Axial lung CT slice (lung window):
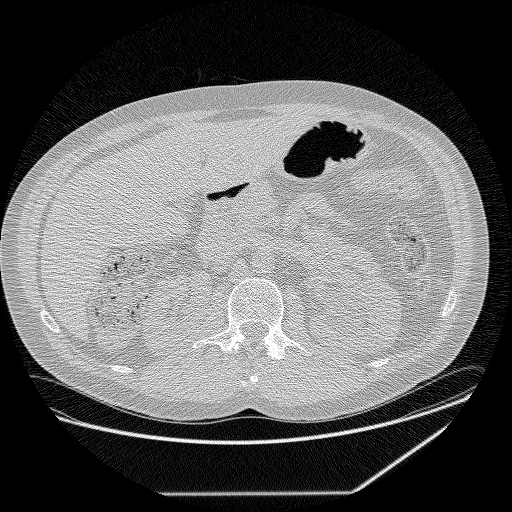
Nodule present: no